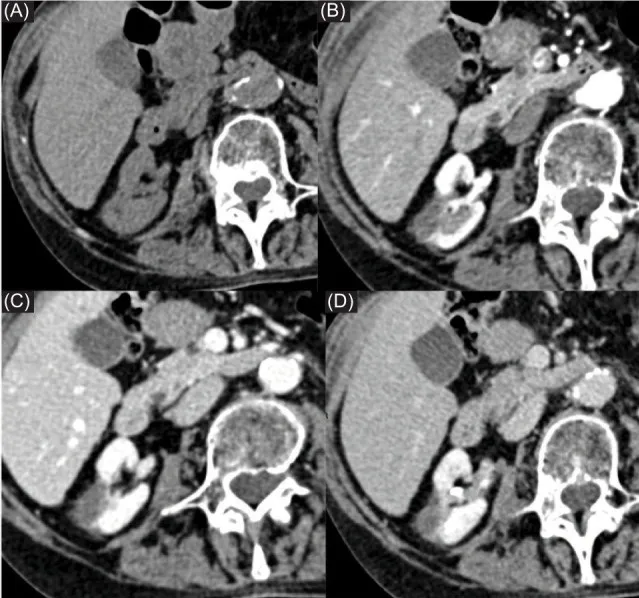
Contrast-enhanced CT scan after 6 months demonstrated complete necrosis area without residual viable tissue.
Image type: radiology (ct)